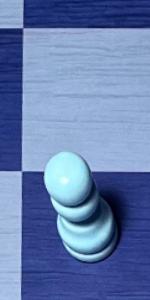
Label: Pawn_White